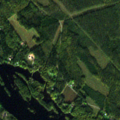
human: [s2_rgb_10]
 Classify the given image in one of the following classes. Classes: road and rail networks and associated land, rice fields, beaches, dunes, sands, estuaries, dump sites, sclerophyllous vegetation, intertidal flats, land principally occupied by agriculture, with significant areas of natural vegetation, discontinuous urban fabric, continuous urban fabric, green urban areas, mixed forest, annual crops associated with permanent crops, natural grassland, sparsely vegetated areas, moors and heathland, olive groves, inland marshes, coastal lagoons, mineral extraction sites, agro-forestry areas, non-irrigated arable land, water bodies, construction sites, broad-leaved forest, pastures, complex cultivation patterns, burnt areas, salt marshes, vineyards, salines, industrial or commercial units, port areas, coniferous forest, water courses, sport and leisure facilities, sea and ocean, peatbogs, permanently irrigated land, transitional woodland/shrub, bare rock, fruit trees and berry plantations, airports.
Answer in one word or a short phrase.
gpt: discontinuous urban fabric, coniferous forest, mixed forest, water courses